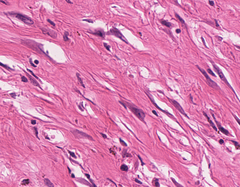
Tumor epithelial tissue: no
Tumor-associated stroma tissue: yes
Normal tissue: no